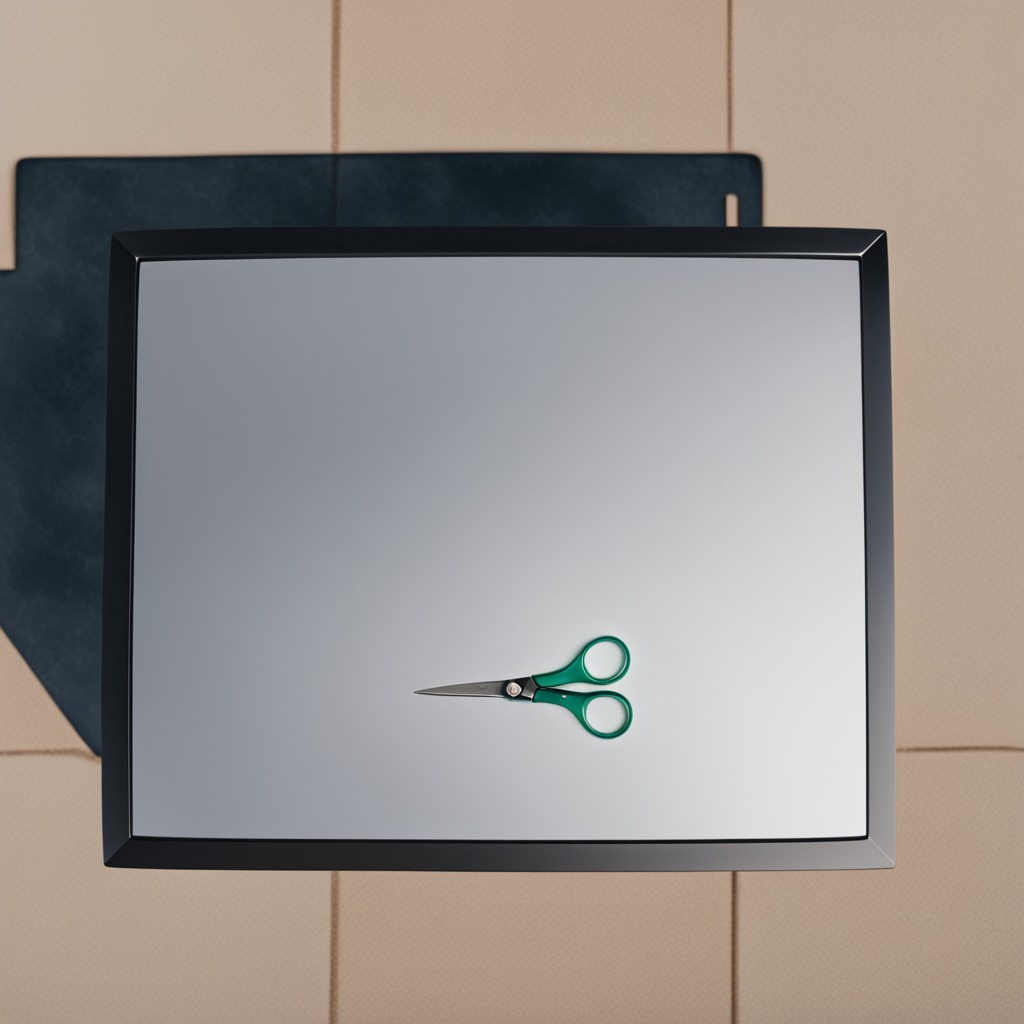
A scissor is lying on the table.